Question: Below is the report that I have created using 'xsl' and 'xml' and this report is created in Pdf, Please click on the below 'url' to see the report layout

and the xsl is ..
'''
<?xml version="1.0" encoding="UTF-8"?>
<xsl:stylesheet version="1.1" xmlns:xsl="http://www.w3.org/1999/XSL/Transform" xmlns:fo="http://www.w3.org/1999/XSL/Format" xmlns:set="http://exslt.org/sets" extension-element-prefixes="set" exclude-result-prefixes="fo">
<xsl:output method="xml" version="1.0" omit-xml-declaration="no" indent="yes"/>
<xsl:template match="/">
<fo:root xmlns:fo="http://www.w3.org/1999/XSL/Format">
<fo:layout-master-set>
<fo:simple-page-master master-name="A4" page-width="21cm" page-height="29.7cm" margin-top="2cm" margin-bottom="1cm" margin-left="1cm" margin-right="1cm">
<fo:region-body margin-bottom="2cm" margin-top="4cm"/>
<fo:region-after extent="2cm"/>
<fo:region-before extent="4cm"/>
</fo:simple-page-master>
</fo:layout-master-set>
<fo:page-sequence master-reference="A4" initial-page-number="1">
<fo:static-content flow-name="xsl-region-after">
<fo:block border-bottom-style="solid"
text-align="left" font-size="9pt" >
</fo:block>
<fo:block font-size="9pt" text-align="end">
<fo:table table-layout="fixed">
<fo:table-column column-width="9.5cm"/>
<fo:table-column column-width="9.5cm"/>
<fo:table-body>
<fo:table-row>
<fo:table-cell
text-align="center">
<fo:block text-align="left">
Run:
<xsl:value-of select="substring( DepartmentSalesReport/CurrentDate , 6, 2 )" />
/
<xsl:value-of select="substring( DepartmentSalesReport/CurrentDate , 9, 2 )" />
/
<xsl:value-of select="substring( DepartmentSalesReport/CurrentDate , 1, 4 )" />
@
<xsl:value-of select="DepartmentSalesReport/currentTime" />
</fo:block>
</fo:table-cell>
<fo:table-cell text-align="right">
<!--fo:block space-before="8mm">
<xsl:text>Keep this report for 6 months</xsl:text>
</fo:block-->
</fo:table-cell>
<fo:table-cell >
<fo:block space-before="8mm">Page <fo:page-number/> of <fo:page-number-citation ref-id="terminator"/></fo:block>
</fo:table-cell>
</fo:table-row>
</fo:table-body>
</fo:table>
</fo:block>
</fo:static-content>
<fo:static-content flow-name="xsl-region-before">
<fo:block text-align-last="center" space-after="1.5cm">
<fo:table table-layout="fixed">
<fo:table-column column-width="4cm"/>
<fo:table-column column-width="10cm"/>
<fo:table-column column-width="2cm"/>
<fo:table-column column-width="2cm"/>
<fo:table-body>
<fo:table-row>
<fo:table-cell font-size="9pt">
<fo:block>Store Number:
<xsl:value-of select="DepartmentSalesReport/store_code"/>
</fo:block>
</fo:table-cell>
<fo:table-cell text-align="center">
<fo:block text-align-last="center" font-size="14pt" font-weight="bold" space-after="1mm">
<fo:inline text-decoration="underline">Department Sales Report</fo:inline>
</fo:block>
</fo:table-cell>
<fo:table-cell text-align="right" font-size="9pt">
<fo:block >
<xsl:value-of select="DepartmentSalesReport/tradingday"/>
</fo:block>
</fo:table-cell>
<fo:table-cell text-align="right" font-size="9pt">
<xsl:variable name="date"><xsl:value-of select="DepartmentSalesReport/tradingdate"/></xsl:variable>
<fo:block>
<xsl:value-of select="substring($date,5,2)"/>/<xsl:value-of select="substring($date,7,2)"/>/<xsl:value-of select="substring($date,1,4)"/>
</fo:block>
</fo:table-cell>
</fo:table-row>
</fo:table-body>
</fo:table>
<fo:table table-layout="fixed">
<fo:table-column column-width="19cm"/>
<fo:table-body>
<fo:table-row>
<fo:table-cell text-align="center">
<fo:block text-align-last="center" font-size="9pt" >
Summary of Sales by department, only those
departments with activity (Sales,
refunds, voids) will appear on this
report.Use this report to monitor sales in
key departments and make merchandising
decisions as needed.
</fo:block>
</fo:table-cell>
</fo:table-row>
</fo:table-body>
</fo:table>
</fo:block>
<fo:block font-size="9pt" >
<fo:table table-layout="fixed" >
<fo:table-column
column-width="1.6cm" />
<fo:table-column
column-width="6cm"
text-align="center"/>
<fo:table-column
column-width="1.6cm" />
<fo:table-column
column-width="1.6cm" />
<fo:table-column
column-width="1.8cm"
text-align="center"/>
<fo:table-column
column-width="1.6cm" />
<fo:table-column
column-width="1.6cm" />
<fo:table-column
column-width="1.6cm"
text-align="center"/>
<fo:table-column
column-width="1.6cm" />
<fo:table-body>
<fo:table-row>
<fo:table-cell number-columns-spanned="9"> <fo:block color="black"
space-before.optimum="-8pt">
<fo:block border-bottom-style="solid"
text-align="left" font-size="9pt" />
</fo:block></fo:table-cell>
</fo:table-row>
<fo:table-row font-weight="bold">
<fo:table-cell number-columns-spanned="2">
<fo:block text-align="left"><xsl:text>-------------------------Department-------------------</xsl:text></fo:block>
</fo:table-cell>
<fo:table-cell number-rows-spanned="2">
<fo:block text-align="right"><xsl:text>Net Sales</xsl:text></fo:block>
</fo:table-cell>
<fo:table-cell number-rows-spanned="2">
<fo:block text-align="right"><xsl:text>Qty</xsl:text></fo:block>
</fo:table-cell>
<fo:table-cell number-rows-spanned="2">
<fo:block text-align="right"><xsl:text>% of Sales</xsl:text></fo:block>
</fo:table-cell>
<fo:table-cell number-columns-spanned="2">
<fo:block text-align="right"><xsl:text>--------Void--------</xsl:text></fo:block>
</fo:table-cell>
<fo:table-cell number-columns-spanned="2">
<fo:block text-align="right"><xsl:text>-------Return-------</xsl:text></fo:block>
</fo:table-cell>
</fo:table-row>
<fo:table-row font-weight="bold">
<fo:table-cell>
<fo:block text-align="left">
<xsl:text>#</xsl:text>
</fo:block>
</fo:table-cell>
<fo:table-cell>
<fo:block text-align="left">
<xsl:text>Description</xsl:text>
</fo:block>
</fo:table-cell>
<fo:table-cell>
<fo:block text-align="right">
<xsl:text>Qty</xsl:text>
</fo:block>
</fo:table-cell>
<fo:table-cell>
<fo:block text-align="right">
<xsl:text>Amount</xsl:text>
</fo:block>
</fo:table-cell>
<fo:table-cell>
<fo:block text-align="right">
<xsl:text>Qty</xsl:text>
</fo:block>
</fo:table-cell>
<fo:table-cell>
<fo:block text-align="right">
<xsl:text>Amount</xsl:text>
</fo:block>
</fo:table-cell>
</fo:table-row>
<fo:table-row >
<fo:table-cell number-columns-spanned="9" > <fo:block color="black"
space-before.optimum="-8pt">
</fo:block></fo:table-cell>
</fo:table-row>
</fo:table-body>
</fo:table>
</fo:block>
<fo:block border-bottom-style="solid"
text-align="left" font-size="9pt" />
</fo:static-content>
<fo:flow flow-name="xsl-region-body">
<xsl:variable name="storeSales" select="sum(DepartmentSalesReport/DepartmentDesc/netSales)"/>
<br/>
<!-- <fo:block font-size="9pt" space-after="3mm" break-before="page">-->
<xsl:for-each select="DepartmentSalesReport/DepartmentDesc">
<fo:block font-size="9pt" space-after="1mm">
<fo:table table-layout="fixed" >
<fo:table-column
column-width="1.6cm" />
<fo:table-column
column-width="6cm"
text-align="center"/>
<fo:table-column
column-width="1.6cm" />
<fo:table-column
column-width="1.6cm" />
<fo:table-column
column-width="1.8cm" />
<fo:table-column
column-width="1.6cm" />
<fo:table-column
column-width="1.6cm" />
<fo:table-column
column-width="1.6cm"
text-align="center"/>
<fo:table-column
column-width="1.6cm" />
<fo:table-body>
<xsl:variable name="levelNo"><xsl:value-of select="levelNbr"/></xsl:variable>
<xsl:variable name="levelCheck"><xsl:value-of select="level"/></xsl:variable>
<xsl:if test="$levelCheck!=''">
<xsl:if test="$levelNo='2'">
<fo:table-row>
<fo:table-cell number-columns-spanned="9">
<fo:block>
<xsl:text>&#160;</xsl:text>
</fo:block>
</fo:table-cell>
</fo:table-row>
</xsl:if>
<fo:table-row >
<fo:table-cell>
<fo:block text-align="left">
<xsl:value-of select="level"/>
</fo:block>
</fo:table-cell>
<xsl:choose>
<xsl:when test="$levelNo!='2'">
<fo:table-cell>
<fo:block text-align="left">
<xsl:value-of select="prgpName"/>
</fo:block>
</fo:table-cell>
</xsl:when>
<xsl:otherwise>
<fo:table-cell>
<fo:block text-align="left">
***DEPT TOTAL*** </fo:block>
</fo:table-cell>
</xsl:otherwise>
</xsl:choose>
<fo:table-cell>
<fo:block text-align="right">
<xsl:value-of
select="format-number(netSales,'0.00')"/>
</fo:block>
</fo:table-cell>
<fo:table-cell>
<fo:block text-align="right">
<xsl:value-of
select="format-number(prodCount,'0')"/>
</fo:block>
</fo:table-cell>
<fo:table-cell>
<xsl:variable name="salesPercentage"><xsl:value-of select="format-number((netSales div $storeSales)*100, '###,##0')"/></xsl:variable>
<xsl:if test="$salesPercentage='NaN'">
<fo:block text-align="right">
<xsl:text>0</xsl:text>
</fo:block>
</xsl:if>
<xsl:if test="$salesPercentage!='NaN'">
<fo:block text-align="right">
<xsl:value-of
select="$salesPercentage"/>
</fo:block>
</xsl:if>
</fo:table-cell>
<fo:table-cell>
<fo:block text-align="right">
<xsl:value-of
select="format-number(postVoidQuantity,'0')"/>
</fo:block>
</fo:table-cell>
<fo:table-cell>
<fo:block text-align="right">
<xsl:value-of
select="format-number(postVoidAmount,'0.00')"/>
</fo:block>
</fo:table-cell>
<fo:table-cell>
<fo:block text-align="right">
<xsl:value-of
select="format-number(returnQuantity,'0')"/>
</fo:block>
</fo:table-cell>
<fo:table-cell>
<fo:block text-align="right">
<xsl:value-of
select="format-number(returnAmount,'0.00')"/>
</fo:block>
</fo:table-cell>
</fo:table-row>
<xsl:if test="$levelNo='2'">
<fo:table-row>
<fo:table-cell number-columns-spanned="9">
<fo:block>
<xsl:text>&#160;</xsl:text>
</fo:block>
</fo:table-cell>
</fo:table-row>
</xsl:if>
</xsl:if>
</fo:table-body>
</fo:table>
</fo:block>
</xsl:for-each>
<fo:block border-bottom-style="solid" text-align="left"
font-size="9pt" space-before="3mm" />
<fo:block font-size="9pt" space-after="4mm">
<fo:table>
<fo:table-column column-width="1.5cm" />
<fo:table-column column-width="4.5cm" />
<fo:table-column column-width="3.3cm" />
<fo:table-header>
<fo:table-row>
<fo:table-cell>
<fo:block font-weight="bold"></fo:block>
</fo:table-cell>
<fo:table-cell>
<fo:block text-align="left" space-after="4mm"
space-before="3mm" font-weight="bold">
<xsl:text>DEPARTMENT TOTALS</xsl:text>
</fo:block>
</fo:table-cell>
</fo:table-row>
</fo:table-header>
<fo:table-body>
<fo:table-row>
<fo:table-cell>
<fo:block></fo:block>
</fo:table-cell>
<fo:table-cell>
<fo:block font-weight="bold">
<xsl:text>SS SALES</xsl:text>
</fo:block>
</fo:table-cell>
<fo:table-cell>
<fo:block font-weight="bold" text-align="right">
<xsl:variable name="ssSales"><xsl:value-of select="format-number(DepartmentSalesReport/DepartmentTotals/ssSales,'0.00')"/></xsl:variable>
<xsl:if test="$ssSales='NaN'">
<fo:block text-align="right">
<xsl:text>0</xsl:text>
</fo:block>
</xsl:if>
<xsl:if test="$ssSales!='NaN'">
<fo:block text-align="right">
<xsl:value-of
select="$ssSales"/>
</fo:block>
</xsl:if>
</fo:block>
</fo:table-cell>
</fo:table-row>
<fo:table-row>
<fo:table-cell>
<fo:block></fo:block>
</fo:table-cell>
<fo:table-cell>
<fo:block font-weight="bold">
<xsl:text>CIGARETTE SALES</xsl:text>
</fo:block>
</fo:table-cell>
<fo:table-cell>
<fo:block text-align="right" font-weight="bold">
<xsl:variable name="cigeratteSales"><xsl:value-of select="format-number(DepartmentSalesReport/DepartmentTotals/cigeratteSales,'0.00')"/></xsl:variable>
<xsl:if test="$cigeratteSales='NaN'">
<fo:block text-align="right">
<xsl:text>0</xsl:text>
</fo:block>
</xsl:if>
<xsl:if test="$cigeratteSales!='NaN'">
<fo:block text-align="right">
<xsl:value-of
select="$cigeratteSales"/>
</fo:block>
</xsl:if>
</fo:block>
</fo:table-cell>
</fo:table-row>
<fo:table-row>
<fo:table-cell>
<fo:block></fo:block>
</fo:table-cell>
<fo:table-cell>
<fo:block space-after="1.5mm" font-weight="bold">
<xsl:text>LIQUOR SALES</xsl:text>
</fo:block>
</fo:table-cell>
<fo:table-cell>
<fo:block font-weight="bold" text-align="right"
space-after="4mm">
<xsl:variable name="liquorSales"><xsl:value-of select="format-number(DepartmentSalesReport/DepartmentTotals/liquorSales,'0.00')"/></xsl:variable>
<xsl:if test="$liquorSales='NaN'">
<fo:block text-align="right">
<xsl:text>0</xsl:text>
</fo:block>
</xsl:if>
<xsl:if test="$liquorSales!='NaN'">
<fo:block text-align="right">
<xsl:value-of
select="$liquorSales"/>
</fo:block>
</xsl:if>
</fo:block>
</fo:table-cell>
</fo:table-row>
<fo:table-row>
<fo:table-cell>
<fo:block></fo:block>
</fo:table-cell>
<fo:table-cell>
<fo:block font-weight="bold" space-after="8mm">
<xsl:text>TOTAL FRONT END SALES</xsl:text>
</fo:block>
</fo:table-cell>
<fo:table-cell>
<fo:block font-weight="bold" text-align="right"
space-after="4mm">
<xsl:variable name="totalSales"><xsl:value-of select="format-number(DepartmentSalesReport/DepartmentTotals/totalSales,'0.00')"/></xsl:variable>
<xsl:if test="$totalSales='NaN'">
<fo:block text-align="right">
<xsl:text>0</xsl:text>
</fo:block>
</xsl:if>
<xsl:if test="$totalSales!='NaN'">
<fo:block text-align="right">
<xsl:value-of
select="$totalSales"/>
</fo:block>
</xsl:if>
</fo:block>
</fo:table-cell>
</fo:table-row>
</fo:table-body>
</fo:table>
</fo:block>
<fo:block space-before="5mm" text-align="center" font-size="9pt" font-weight="bold" id="terminator">
<xsl:text></xsl:text>
</fo:block>
</fo:flow>
</fo:page-sequence>
</fo:root>
</xsl:template>
</xsl:stylesheet>
'''
and the xml is ..
'''
<?xml version="1.0" encoding="UTF-8"?>
<Report Name="DepartmentSalesReport" Title="Department Sales Report"
Description="Department Sales Report" Version="1.0"
xmlns:xsi="http://www.w3.org/2001/XMLSchema-instance">
<InitParam Name="tradingdate" Type="java.lang.String" />
<InitParam Name="tradingday" Type="java.lang.String" />
<ReportBand BandType="HeaderBand" Name="DepartmentSalesReportBand">
<ReportElement Type="Header" DataSource="OutletSQL">
<DataField Name="store_code" Type="Data" FieldName="ORGU_CODE" />
</ReportElement>
<ReportElement Type="Header" DataSource="InitParams">
<DataField Name="tradingdate" Type="Data" FieldName="tradingdate" />
</ReportElement>
<ReportElement Type="Header" DataSource="InitParams">
<DataField Name="tradingday" Type="Data" FieldName="tradingday" />
</ReportElement>
</ReportBand>
<ReportBand BandType="DetailBand" Name="Terminal">
<ReportElement Type="Detail" Name="DepartmentDesc" DataSource="DataSql">
<DataField Name="level" Type="Data" FieldName="LEVEL"/>
<DataField Name="levelNbr" Type="Data" FieldName="LEVELNBR"/>
<DataField Name="prgpName" Type="Data" FieldName="PRGP_NAME"/>
<DataField Name="prodCount" Type="Data" FieldName="PROD_COUNT"/>
<DataField Name="netSales" Type="Data" FieldName="NET_SALES"/>
<DataField Name="postVoidQuantity" Type="Data" FieldName="POST_VOID_QUANTITY"/>
<DataField Name="postVoidAmount" Type="Data" FieldName="POST_VOID_AMOUNT"/>
<DataField Name="returnQuantity" Type="Data" FieldName="RETURN_QUANTITY"/>
<DataField Name="returnAmount" Type="Data" FieldName="RETURN_AMOUNT"/>
</ReportElement>
<ReportElement Type="Detail" Name="DepartmentTotals" DataSource="TotalsDataSql" MaxResults="1">
<DataField Name="ssSales" Type="Data" FieldName="LINE_NUM_50"/>
<DataField Name="cigeratteSales" Type="Data" FieldName="LINE_NUM_30"/>
<DataField Name="liquorSales" Type="Data" FieldName="LINE_NUM_60"/>
<DataField Name="totalSales" Type="Data" FieldName="TOTAL_FRONT_END_SALES"/>
</ReportElement>
<ReportElement Type="Header" DataSource="DateSQL">
<DataField Name="CurrentDate" Type="Data" FieldName="1" />
<DataField Name="currentTime" Type="Data" FieldName="2" />
</ReportElement>
</ReportBand>
<DataSource
Type="walgreens.pos.maintenance.eod.CurrentDepartmentSalesReportDataSource"
Name="DataSql"
Statement="">
</DataSource>
<DataSource
Type="walgreens.pos.maintenance.eod.DepartmentTotalsReportDataSource"
Name="TotalsDataSql"
Statement="">
</DataSource>
<DataSource
Type="com.pcmsgroup.v21.star.framework.application.reports.SpringReadOnlySQLStatement"
Name="OutletSQL"
Statement="select ORGU_CODE,OUTL_TRADE_DATE from outlet,org_unit where outlet.OUTL_ID = org_unit.OUTL_ID">
</DataSource>
<DataSource
Type="com.pcmsgroup.v21.star.framework.application.reports.SpringReadOnlySQLStatement"
Name="DateSQL"
Statement="SELECT current date,current time FROM sysibm.sysdummy1">
</DataSource>
</Report>
'''
I just want to know that in xsl there are following lines ..
'''
<fo:block border-bottom-style="solid" text-align="left"
font-size="9pt" space-before="3mm" />
<fo:block font-size="9pt" space-after="4mm">
<fo:table>
<fo:table-column column-width="1.5cm" />
<fo:table-column column-width="4.5cm" />
<fo:table-column column-width="3.3cm" />
<fo:table-header>
<fo:table-row>
<fo:table-cell>
<fo:block font-weight="bold"></fo:block>
</fo:table-cell>
<fo:table-cell>
<fo:block text-align="left" space-after="4mm"
space-before="3mm" font-weight="bold">
<xsl:text>DEPARTMENT TOTALS</xsl:text>
</fo:block>
</fo:table-cell>
</fo:table-row>
</fo:table-header>
<fo:table-body>
<fo:table-row>
<fo:table-cell>
<fo:block></fo:block>
</fo:table-cell>
<fo:table-cell>
<fo:block font-weight="bold">
<xsl:text>SS SALES</xsl:text>
</fo:block>
</fo:table-cell>
<fo:table-cell>
<fo:block font-weight="bold" text-align="right">
<xsl:variable name="ssSales"><xsl:value-of select="format-number(DepartmentSalesReport/DepartmentTotals/ssSales,'0.00')"/></xsl:variable>
<xsl:if test="$ssSales='NaN'">
<fo:block text-align="right">
<xsl:text>0</xsl:text>
</fo:block>
</xsl:if>
<xsl:if test="$ssSales!='NaN'">
<fo:block text-align="right">
<xsl:value-of
select="$ssSales"/>
</fo:block>
</xsl:if>
</fo:block>
</fo:table-cell>
</fo:table-row>
<fo:table-row>
<fo:table-cell>
<fo:block></fo:block>
</fo:table-cell>
<fo:table-cell>
<fo:block font-weight="bold">
<xsl:text>CIGARETTE SALES</xsl:text>
</fo:block>
</fo:table-cell>
<fo:table-cell>
<fo:block text-align="right" font-weight="bold">
<xsl:variable name="cigeratteSales"><xsl:value-of select="format-number(DepartmentSalesReport/DepartmentTotals/cigeratteSales,'0.00')"/></xsl:variable>
<xsl:if test="$cigeratteSales='NaN'">
<fo:block text-align="right">
<xsl:text>0</xsl:text>
</fo:block>
</xsl:if>
<xsl:if test="$cigeratteSales!='NaN'">
<fo:block text-align="right">
<xsl:value-of
select="$cigeratteSales"/>
</fo:block>
</xsl:if>
</fo:block>
</fo:table-cell>
</fo:table-row>
<fo:table-row>
<fo:table-cell>
<fo:block></fo:block>
</fo:table-cell>
<fo:table-cell>
<fo:block space-after="1.5mm" font-weight="bold">
<xsl:text>LIQUOR SALES</xsl:text>
</fo:block>
</fo:table-cell>
<fo:table-cell>
<fo:block font-weight="bold" text-align="right"
space-after="4mm">
<xsl:variable name="liquorSales"><xsl:value-of select="format-number(DepartmentSalesReport/DepartmentTotals/liquorSales,'0.00')"/></xsl:variable>
<xsl:if test="$liquorSales='NaN'">
<fo:block text-align="right">
<xsl:text>0</xsl:text>
</fo:block>
</xsl:if>
<xsl:if test="$liquorSales!='NaN'">
<fo:block text-align="right">
<xsl:value-of
select="$liquorSales"/>
</fo:block>
</xsl:if>
</fo:block>
</fo:table-cell>
</fo:table-row>
<fo:table-row>
<fo:table-cell>
<fo:block></fo:block>
</fo:table-cell>
<fo:table-cell>
<fo:block font-weight="bold" space-after="8mm">
<xsl:text>TOTAL FRONT END SALES</xsl:text>
</fo:block>
</fo:table-cell>
<fo:table-cell>
<fo:block font-weight="bold" text-align="right"
space-after="4mm">
<xsl:variable name="totalSales"><xsl:value-of select="format-number(DepartmentSalesReport/DepartmentTotals/totalSales,'0.00')"/></xsl:variable>
<xsl:if test="$totalSales='NaN'">
<fo:block text-align="right">
<xsl:text>0</xsl:text>
</fo:block>
</xsl:if>
<xsl:if test="$totalSales!='NaN'">
<fo:block text-align="right">
<xsl:value-of
select="$totalSales"/>
</fo:block>
</xsl:if>
</fo:block>
</fo:table-cell>
</fo:table-row>
</fo:table-body>
</fo:table>
</fo:block>
'''
Now My query is that why we have chosen three fo:table-column inside fo:table , Please advise..!!
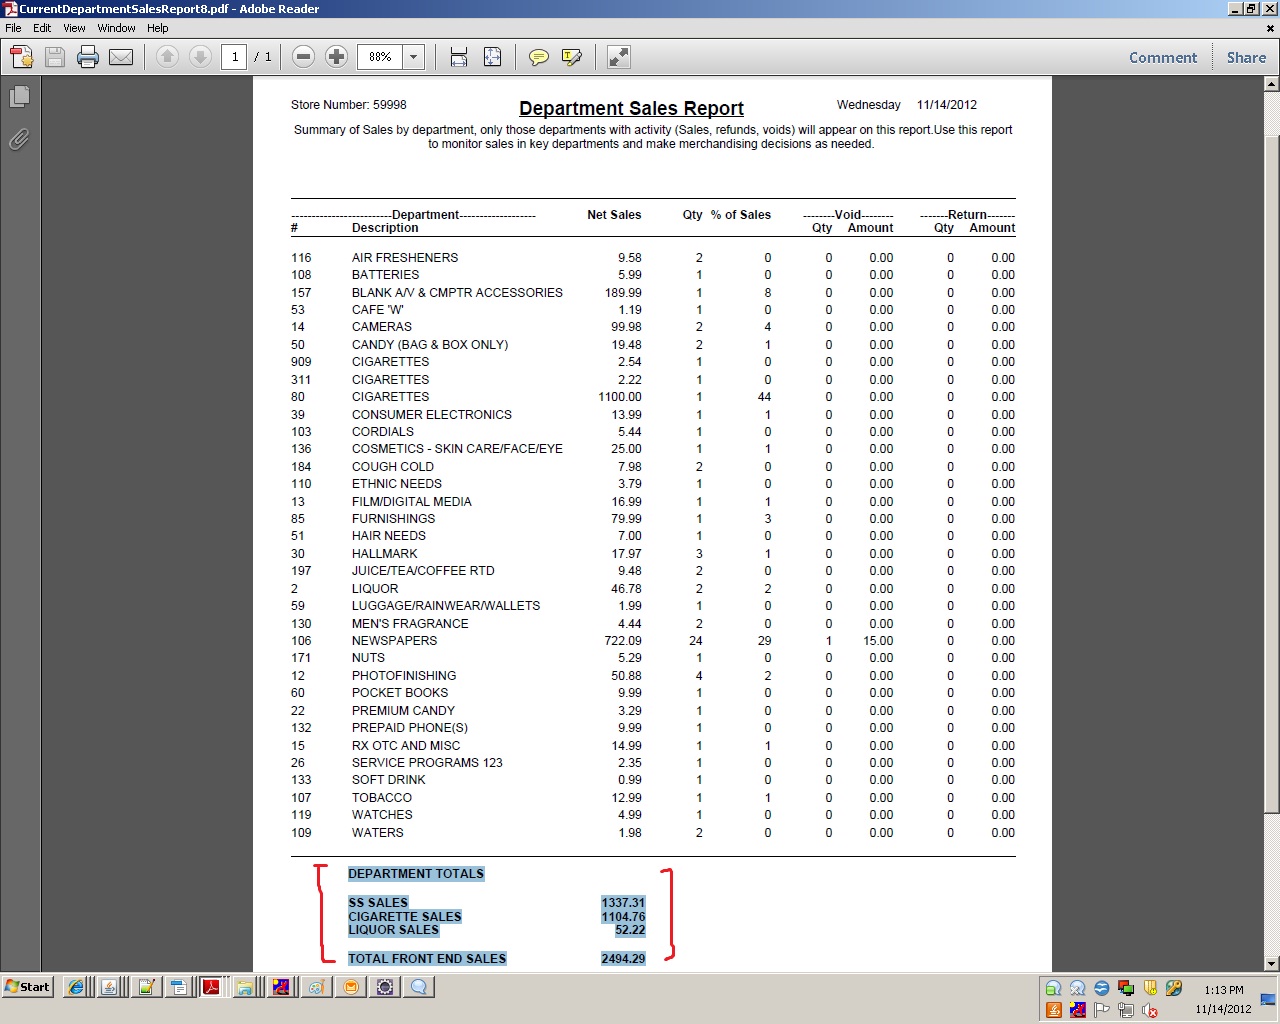
Answer: Your xslt and you are asking the question .
Anyhow to get proper render in table I think three columns has been chosen. You can have it in single column but it wont appear good and everything will be wrapped into single column. Modify this
'<fo:table border="1pt solid black">' and '<fo:table-row border-top="1pt solid black">' then you can see where table starts and where it ends.